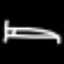
Label: bed